Current action and preconditions to check: path_clear

Your task: For each precondition in the list above, predict whether it will hold at this action.

Consider the current scene as observed from the mobile robot's camera, and analyze the predicted future states of all dynamic agents (e.g., people, animals, vehicles, or any moving entities) within the NEXT SECOND.

IMPORTANT: Only answer "very likely" if you are absolutely certain—based on strong, clear evidence—that a dynamic agent will violate the precondition in the predicted future state. Do NOT answer "very likely" for unlikely, ambiguous, or low-probability risks.

Ask yourself for each precondition: Is there a high probability, with clear and convincing evidence, that the predicted future states of any dynamic agent will interfere with the predicted future state of the currently executing action within the NEXT SECOND, causing that precondition to fail?

Assess the risk level based on these predictions. Use "likely" or "very likely" if motions create a clear risk of interference.

Use "neutral" or "improbable" if agents are nearby but their predicted paths are clearly diverging or non-conflicting.

Failure Risk Categories: "very improbable", "improbable", "neutral", "likely", "very likely"

Answer Format: Output ONLY the probability_of_failure value from these categories: "very improbable", "improbable", "neutral", "likely", "very likely"

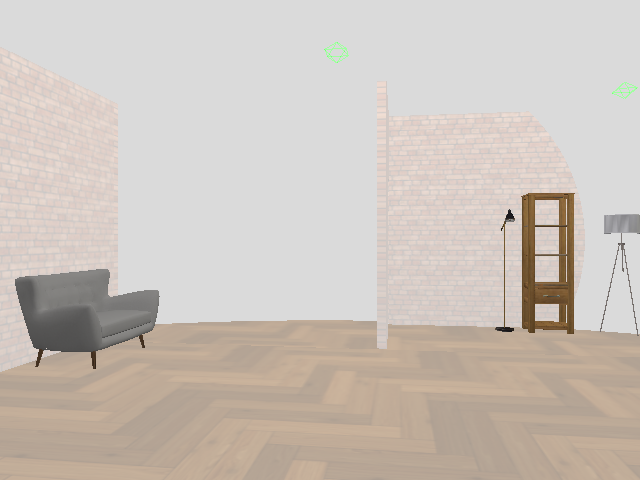

Answer: very improbable